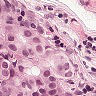
Metastatic tissue present: yes